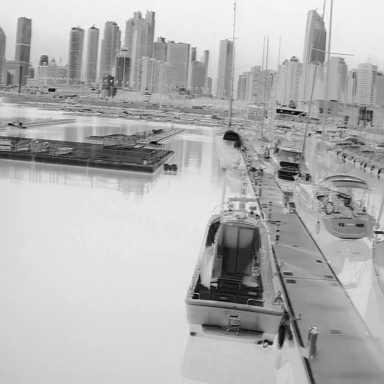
There are four canoes in the infrared image.